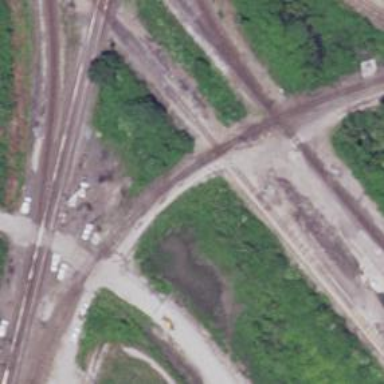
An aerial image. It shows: Railway crossing.